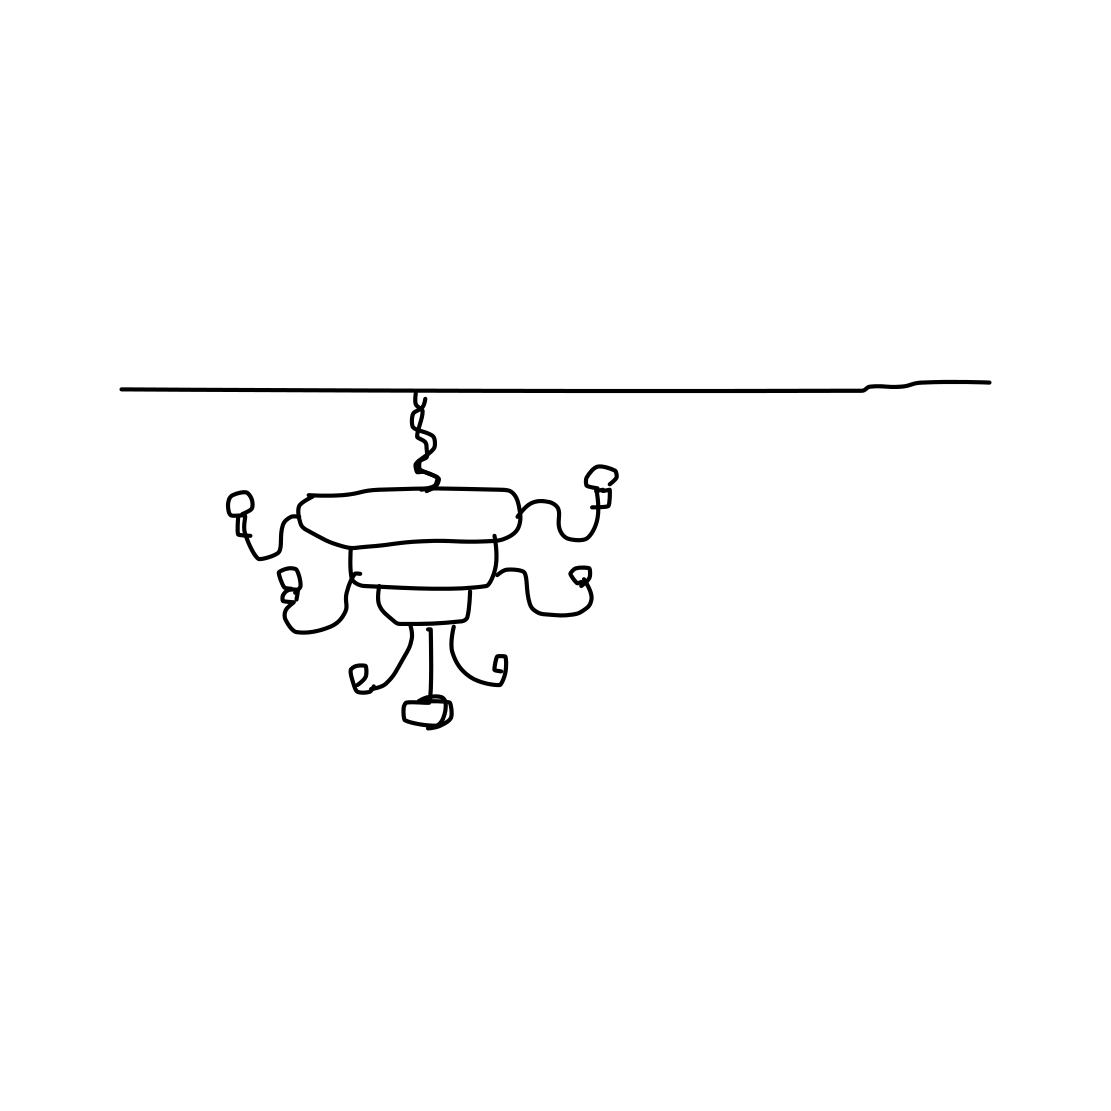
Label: chandelier